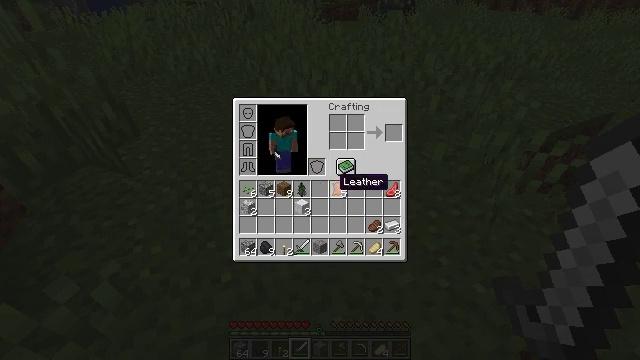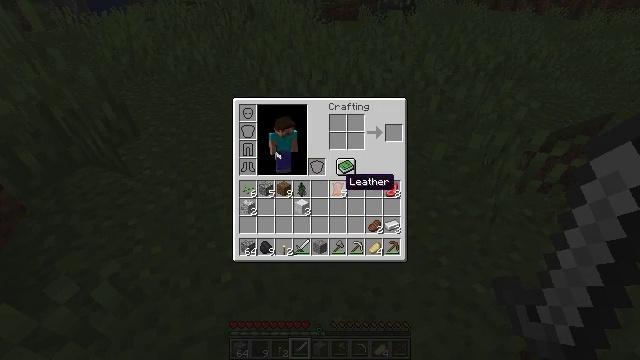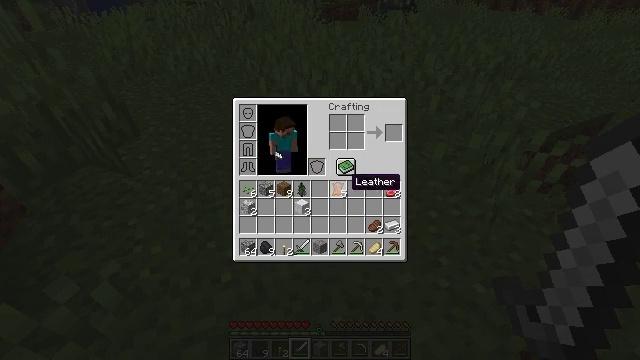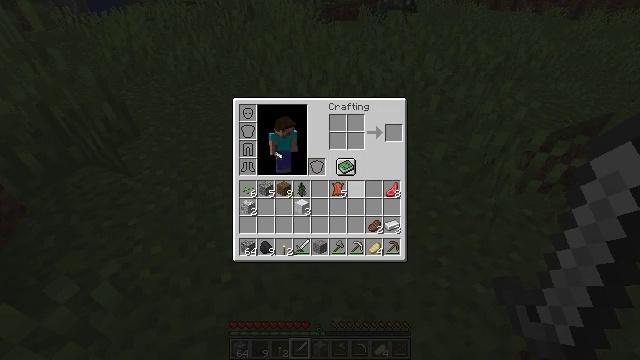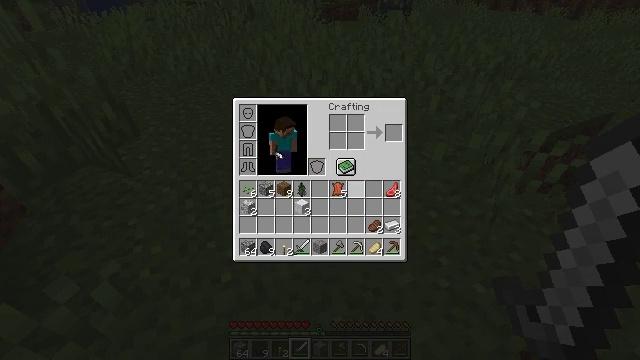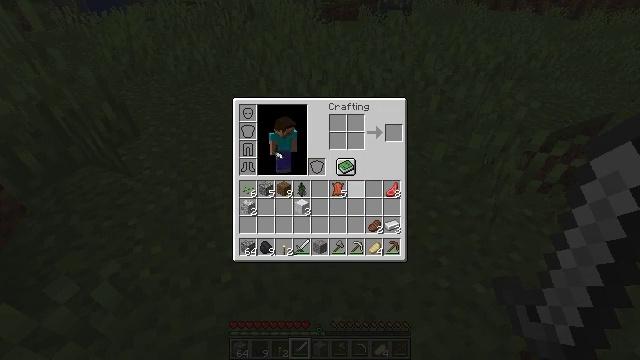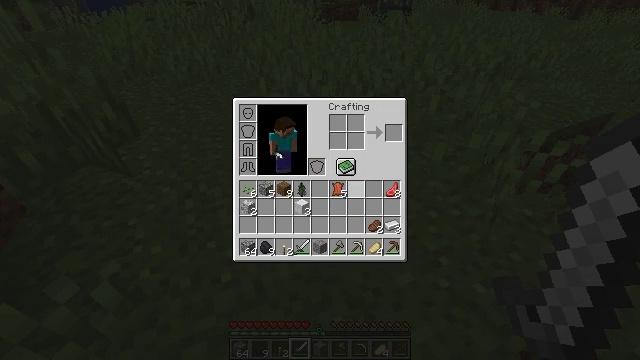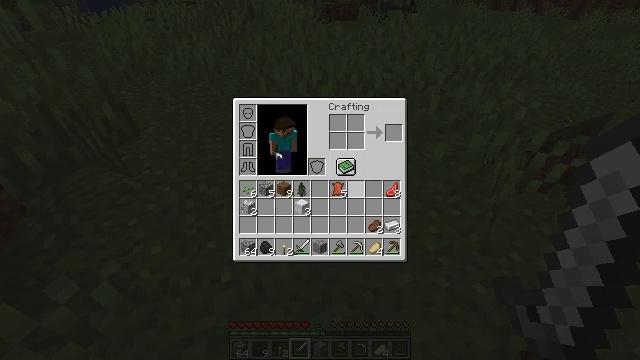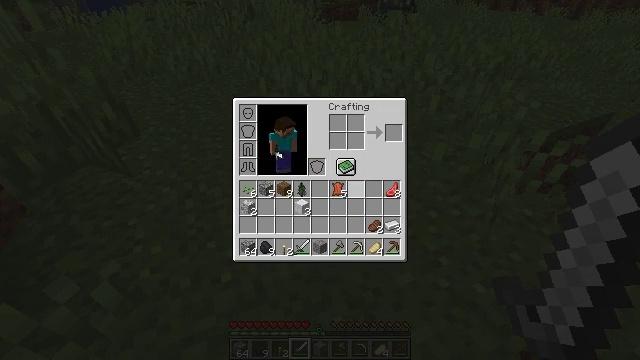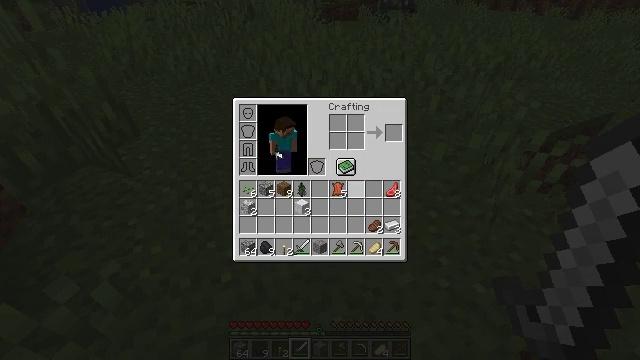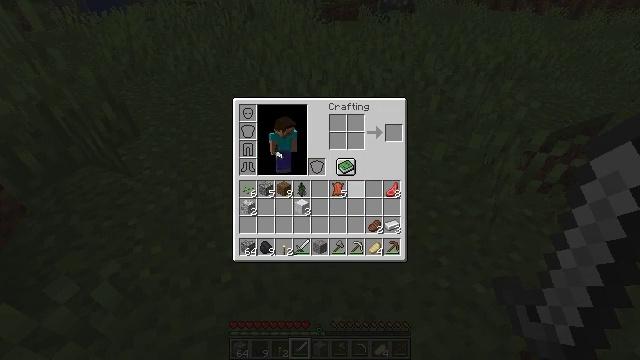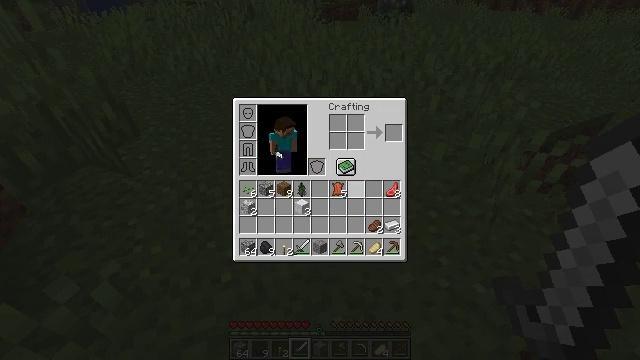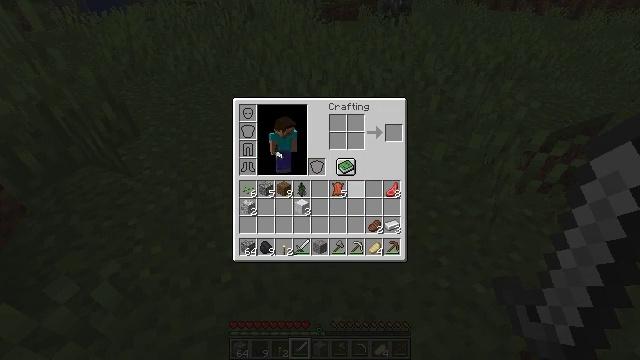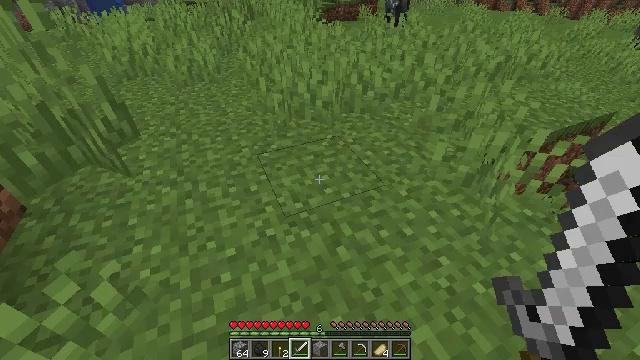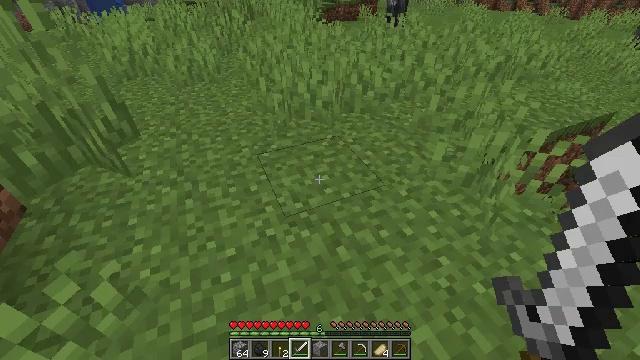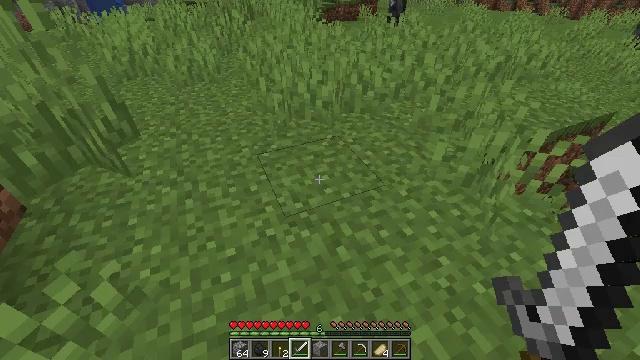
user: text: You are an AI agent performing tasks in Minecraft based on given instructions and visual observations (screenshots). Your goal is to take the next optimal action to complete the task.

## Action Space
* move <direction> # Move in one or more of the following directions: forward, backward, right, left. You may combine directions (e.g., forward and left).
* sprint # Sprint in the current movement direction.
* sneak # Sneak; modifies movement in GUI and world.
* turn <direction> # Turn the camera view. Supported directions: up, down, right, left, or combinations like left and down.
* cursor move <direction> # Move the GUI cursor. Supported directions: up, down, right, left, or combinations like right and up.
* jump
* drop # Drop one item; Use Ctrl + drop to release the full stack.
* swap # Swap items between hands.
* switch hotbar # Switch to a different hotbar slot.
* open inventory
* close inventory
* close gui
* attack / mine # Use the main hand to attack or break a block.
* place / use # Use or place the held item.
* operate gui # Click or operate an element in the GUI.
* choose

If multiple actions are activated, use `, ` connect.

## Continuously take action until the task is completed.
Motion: motion action
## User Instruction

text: Mine tall grass from the ground.
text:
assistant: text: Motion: no_op
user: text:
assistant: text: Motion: no_op
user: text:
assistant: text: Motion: no_op
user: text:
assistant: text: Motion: no_op
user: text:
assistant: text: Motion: no_op
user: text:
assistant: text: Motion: no_op
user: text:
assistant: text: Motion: no_op
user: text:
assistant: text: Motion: no_op
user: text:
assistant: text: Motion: no_op
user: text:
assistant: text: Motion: no_op
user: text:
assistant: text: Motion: no_op
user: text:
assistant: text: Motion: no_op
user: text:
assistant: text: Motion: close inventory
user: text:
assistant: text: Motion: close inventory
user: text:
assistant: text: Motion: close inventory
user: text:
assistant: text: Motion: close inventory
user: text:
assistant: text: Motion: no_op
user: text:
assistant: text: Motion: no_op
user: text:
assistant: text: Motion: turn right
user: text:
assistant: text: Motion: turn right and up
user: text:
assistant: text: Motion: turn right and up
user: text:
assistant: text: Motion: move left, turn right and up
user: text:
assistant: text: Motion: move left, turn right and up
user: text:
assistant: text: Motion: move left, turn right and up
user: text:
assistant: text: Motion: move left, turn right and up
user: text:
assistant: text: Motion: move back and move left, turn right and up
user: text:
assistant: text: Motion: move back and move left, turn right and up
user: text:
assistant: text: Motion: move back and move left, turn right and up
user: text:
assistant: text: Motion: move back and move left, turn right
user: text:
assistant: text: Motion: move back and move left, turn right